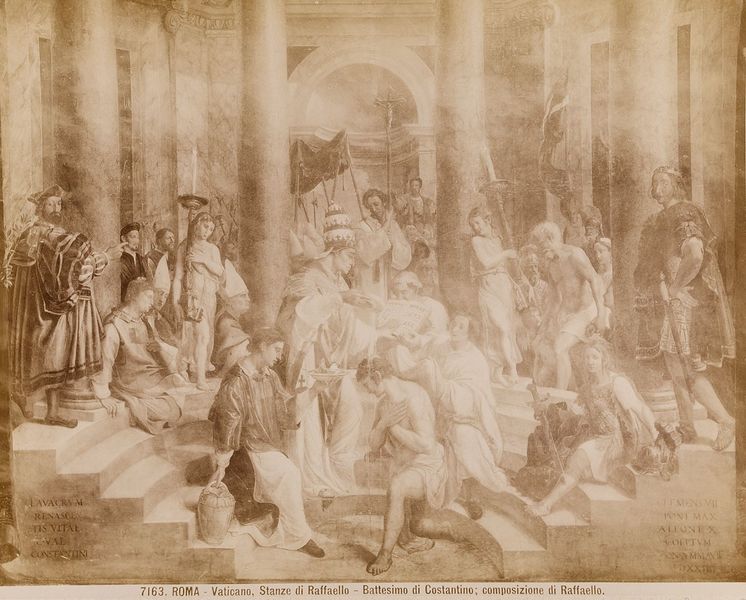
Künstler: Giacomo Brogi
Standort: Hamburg
Institution: Museum für Kunst und Gewerbe Hamburg
Schlagwörter: stadt, malerei, ort, dorf, foto, fotografie, photographie, stadtansicht, photo, vatikan, taufe, raffael, stanzen, lichtbild, kunstgeschichte, raffaello, bildwerke, angewandte und bildende kunst, hessische systematik, schwarzweißpositivverfahren, silbersalzverfahren, schwarzweißfotografie, reproduktionsfotografie, kunstreproduktion, reproduktionsphotographie, kollodiumpapier, kollodium, zelloidinpapier, stanze, konstantins